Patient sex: M
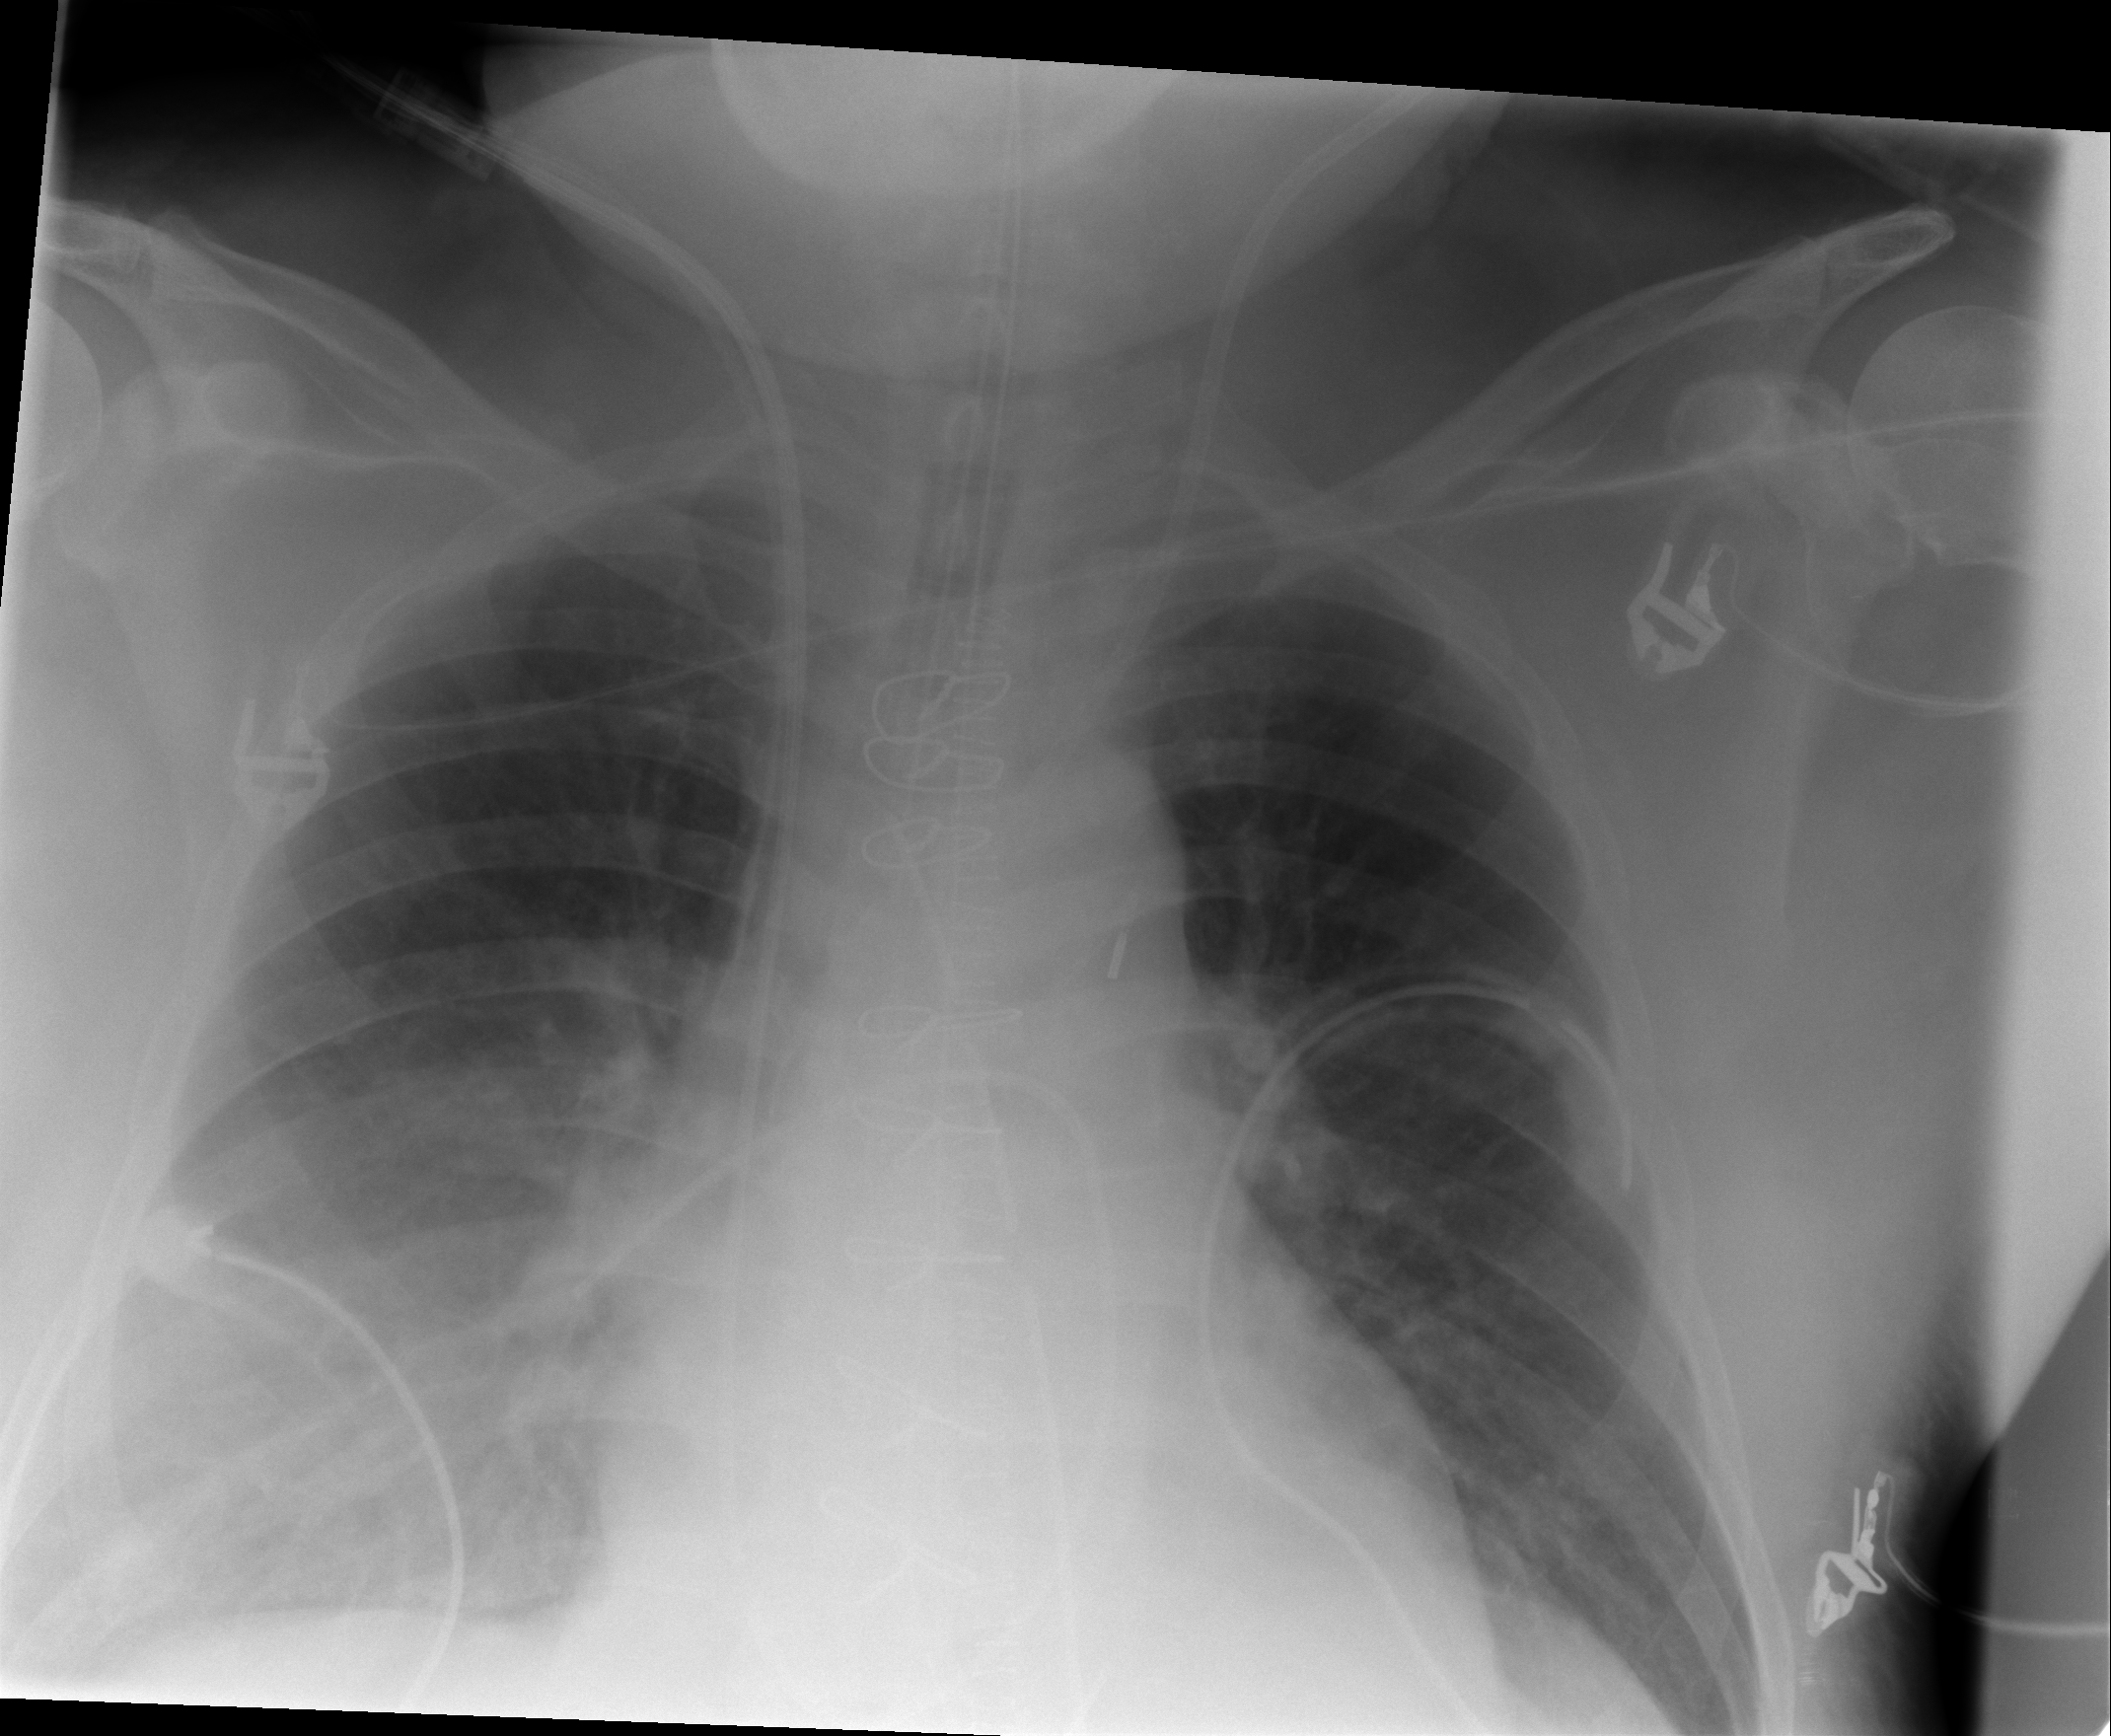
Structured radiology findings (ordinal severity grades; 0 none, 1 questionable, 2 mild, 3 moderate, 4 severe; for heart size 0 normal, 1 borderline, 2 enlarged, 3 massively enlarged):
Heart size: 2
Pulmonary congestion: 1
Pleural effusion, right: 1
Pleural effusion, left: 0
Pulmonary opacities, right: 2
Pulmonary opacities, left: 0
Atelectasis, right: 2
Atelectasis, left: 1